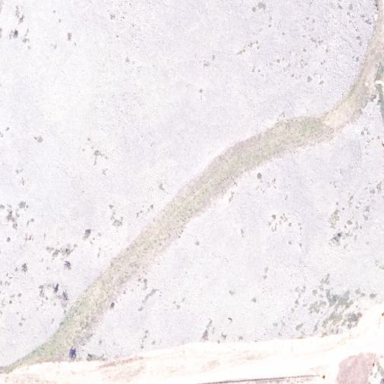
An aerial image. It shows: Landscape with heath vegetation.